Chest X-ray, PA view. Patient: 45 years old, sex F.
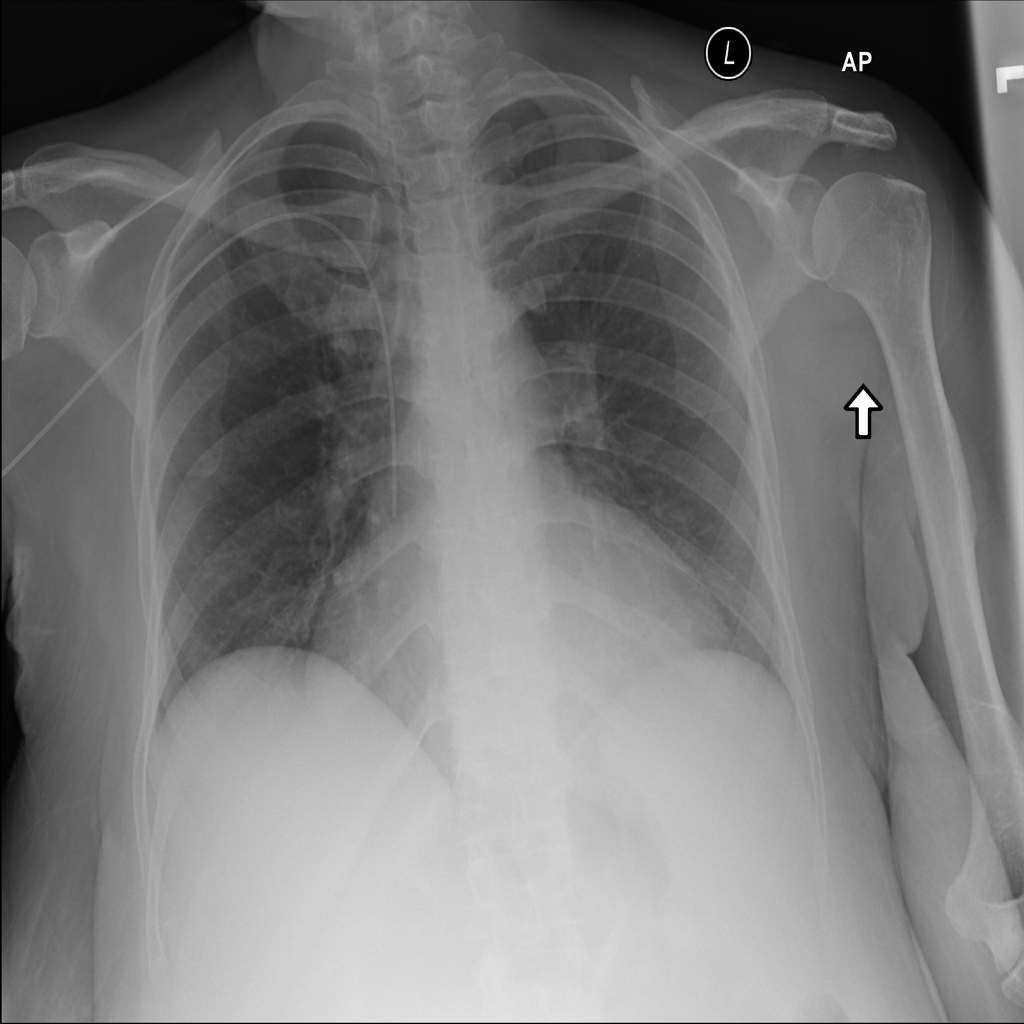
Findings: No Finding